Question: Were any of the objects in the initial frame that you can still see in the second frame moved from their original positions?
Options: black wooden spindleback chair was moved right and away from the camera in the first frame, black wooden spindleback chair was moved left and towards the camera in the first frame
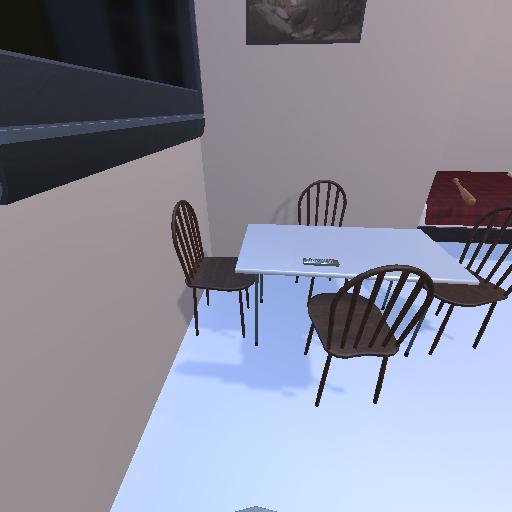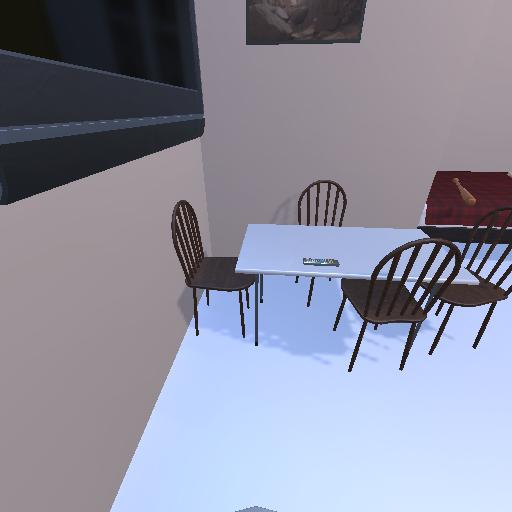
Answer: black wooden spindleback chair was moved right and away from the camera in the first frame